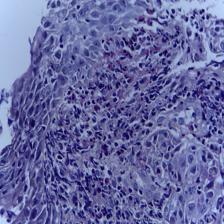
Diagnosis: OSCC